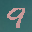
Label: 9